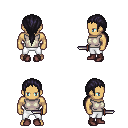
a pixel art fantasy rpg character, male body template, human, tanned skin, white sleeveless shirt, white pants, raven ponytail hairstyle, maroon shoes, dagger, four views (front, back, left, right), 2x2 character sprite sheet, small pixel art, hard edges, no anti-aliasing